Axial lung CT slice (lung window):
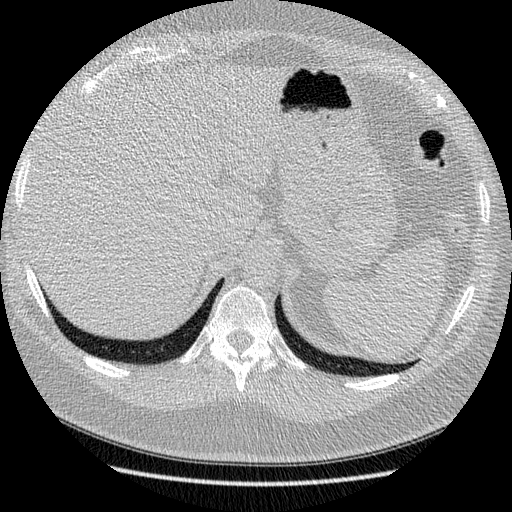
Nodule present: no